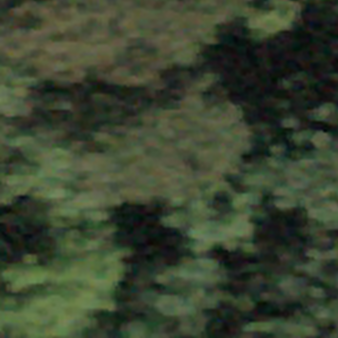
Label: other